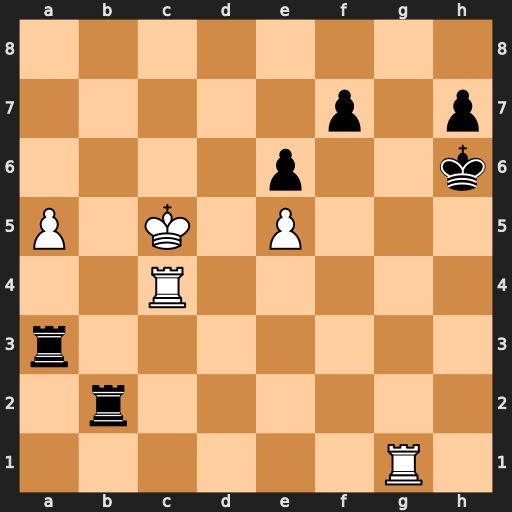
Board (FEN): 8/5p1p/4p2k/P1K1P3/2R5/r7/1r6/6R1
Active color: w
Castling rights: -
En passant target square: -
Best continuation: Rh4#